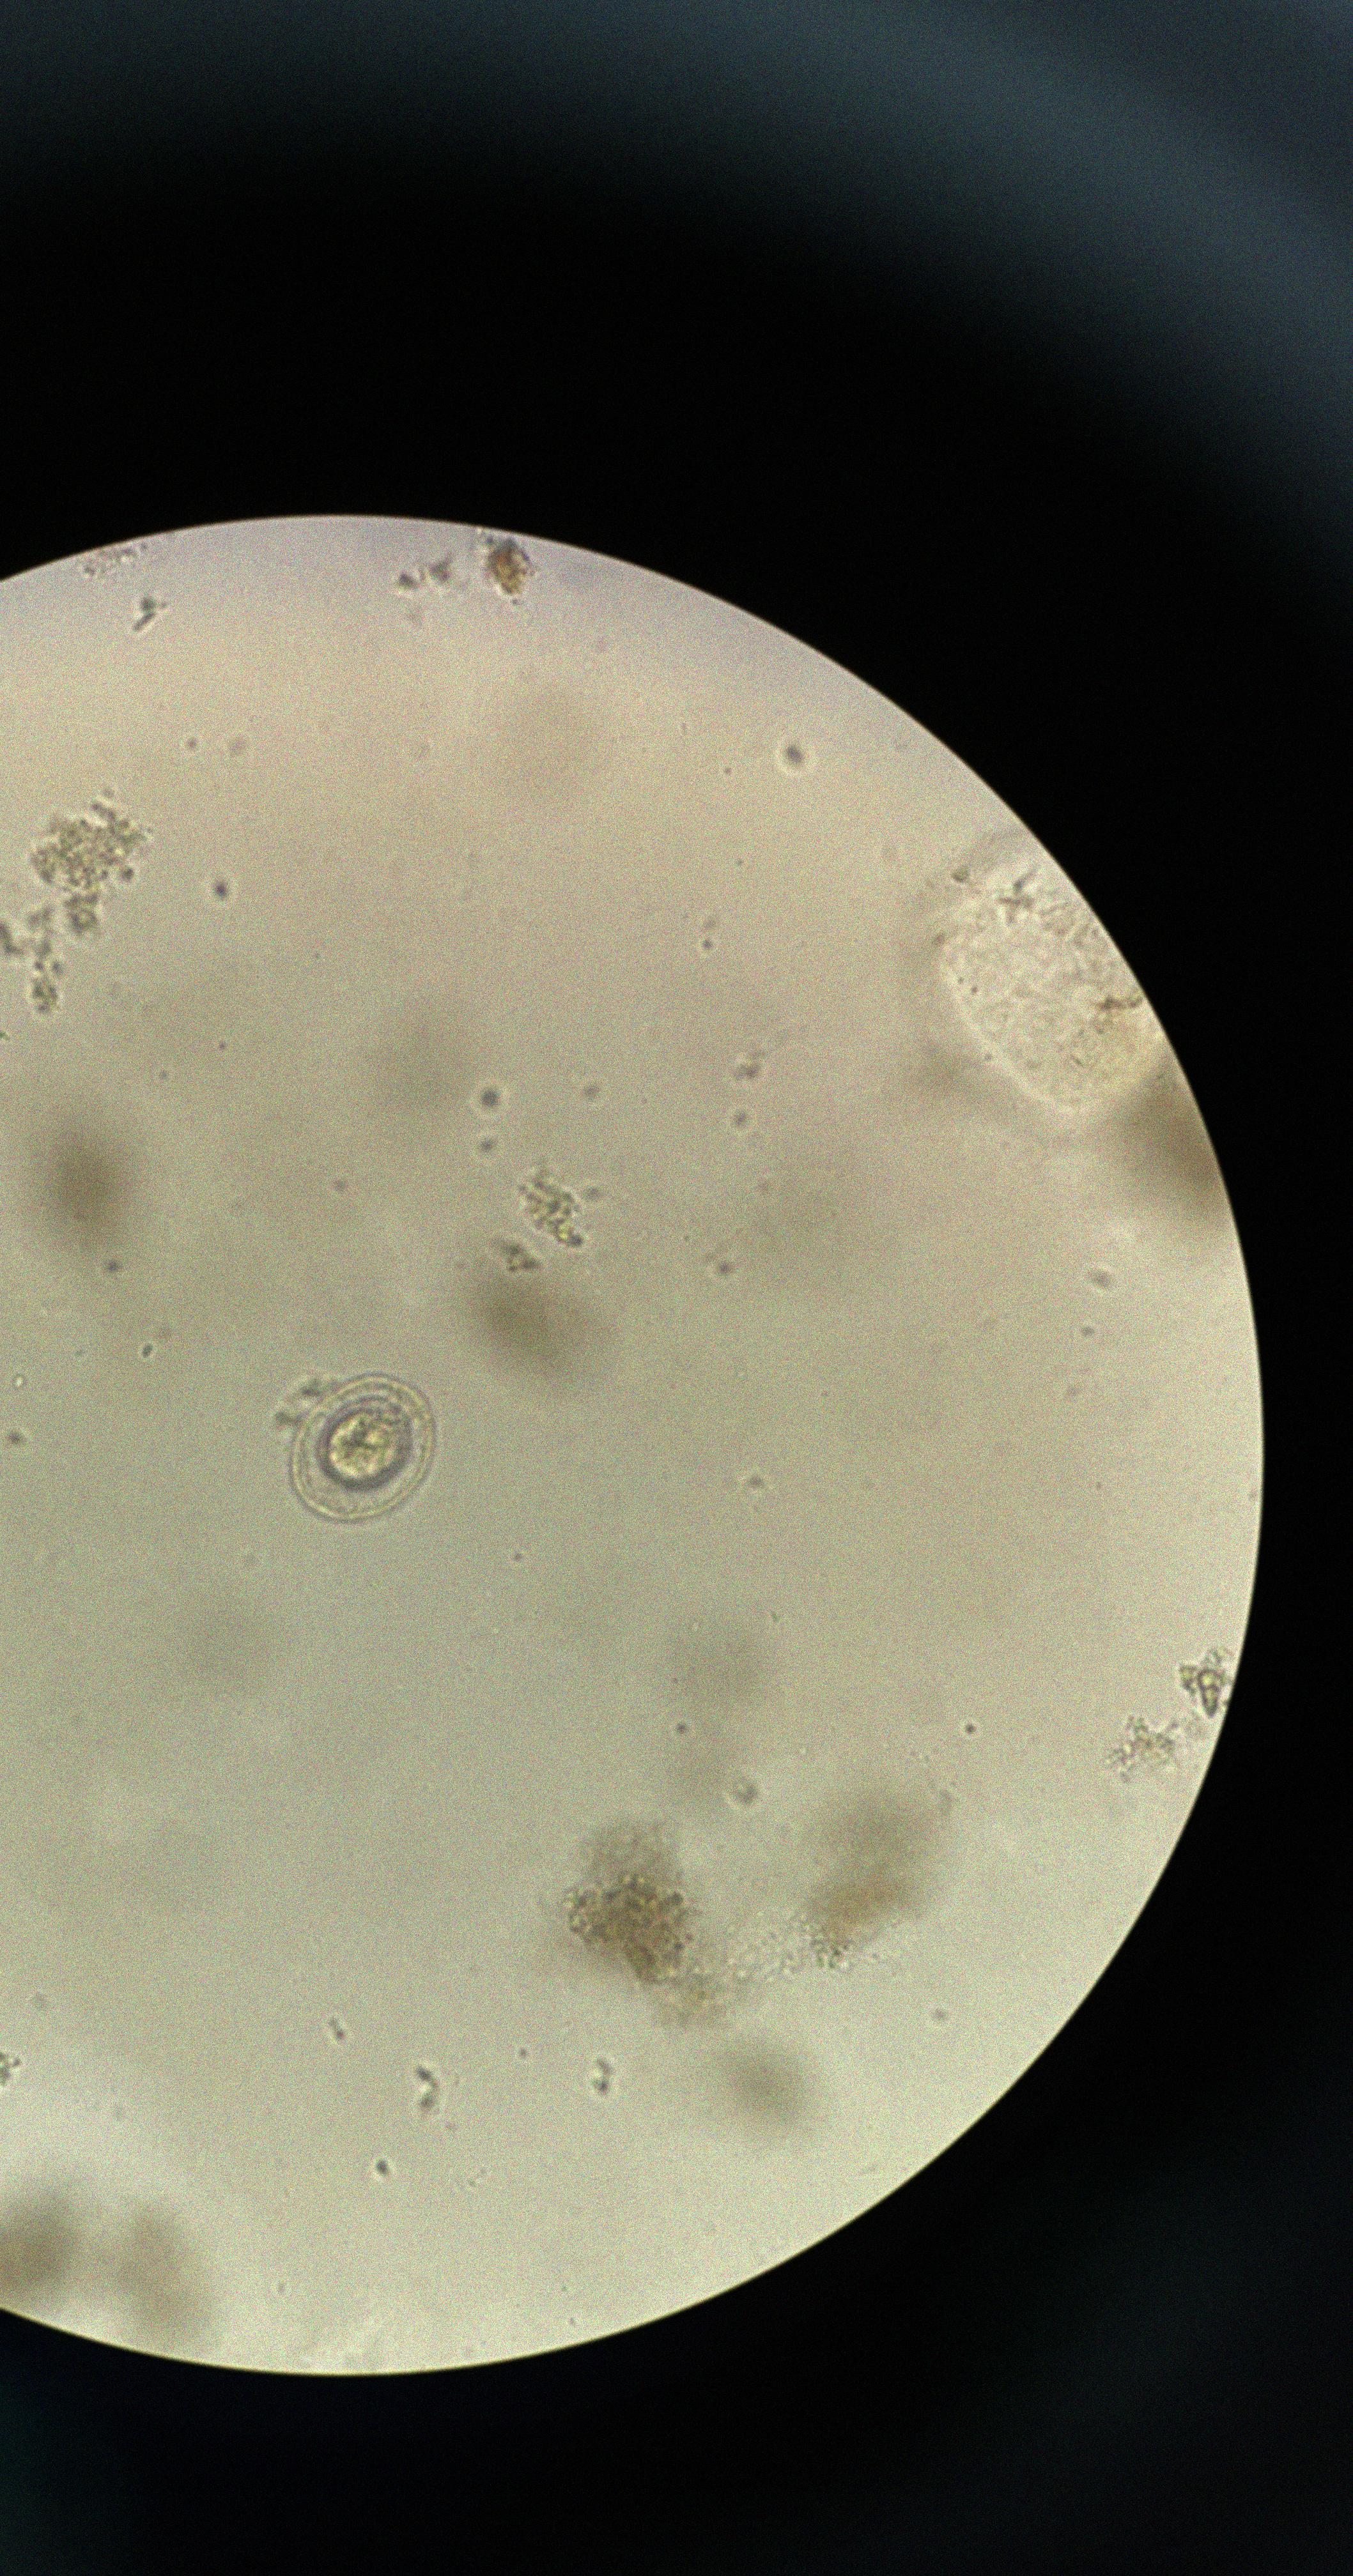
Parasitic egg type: Hymenolepis nana